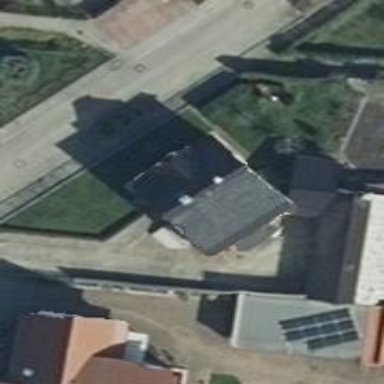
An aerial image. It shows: Simple and straightforward house.